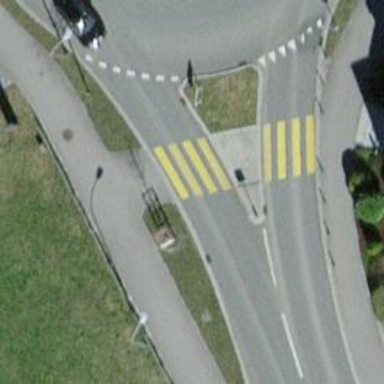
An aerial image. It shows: Marked crossing with zebra sign and island in the middle.